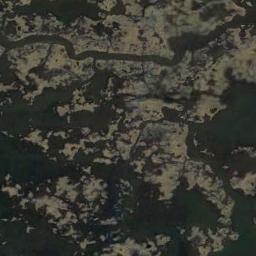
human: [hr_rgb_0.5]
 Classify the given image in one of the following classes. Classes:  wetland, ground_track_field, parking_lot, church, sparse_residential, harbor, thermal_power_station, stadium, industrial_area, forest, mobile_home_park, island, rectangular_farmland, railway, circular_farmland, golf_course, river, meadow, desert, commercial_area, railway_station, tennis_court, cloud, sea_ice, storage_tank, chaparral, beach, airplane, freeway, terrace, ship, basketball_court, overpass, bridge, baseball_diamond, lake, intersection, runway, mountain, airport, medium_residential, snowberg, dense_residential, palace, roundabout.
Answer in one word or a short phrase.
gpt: wetland